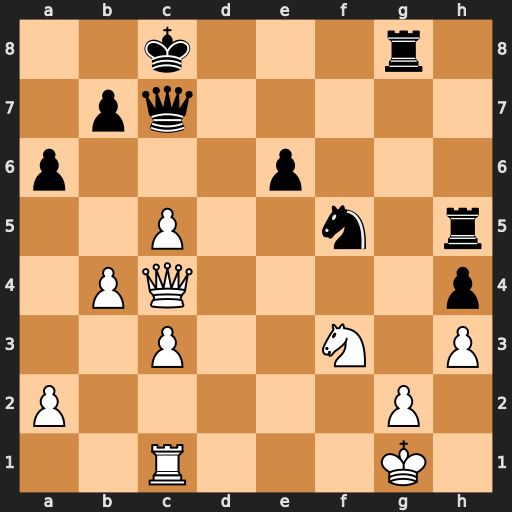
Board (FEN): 2k3r1/1pq5/p3p3/2P2n1r/1PQ4p/2P2N1P/P5P1/2R3K1
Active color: w
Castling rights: -
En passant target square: -
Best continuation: Qxe6+ Kb8 Qxg8+